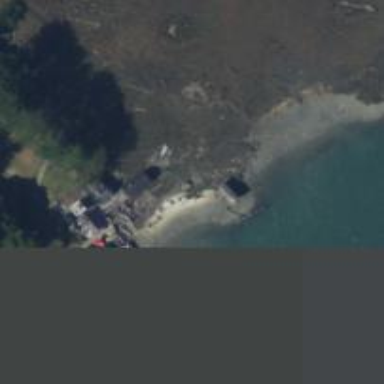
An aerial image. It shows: Pier that is in ruins.